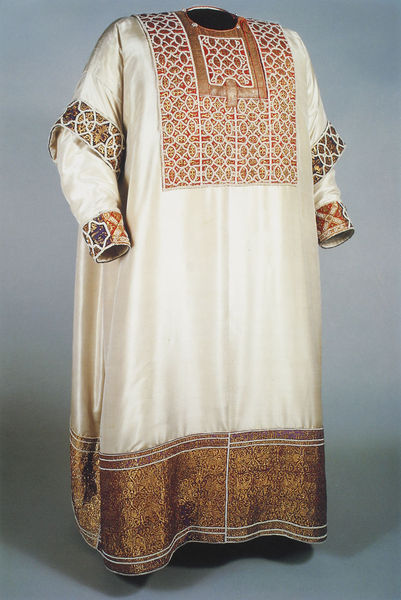
Titel: Die Alba König Willhelms II.
Institution: Wien, Schatzkammer
Schlagwörter: mann, weiß, braun, kleid, rot, beige, muster, ornament, falten, kleidung, ärmel, kirche, bestickt, gewand, gold, kostüm, kutte, mantel, stickerei, saum, borte, seide, bordüre, dekor, ornamente, verzierung, foto, fotografie, photographie, orient, photo, china, messdiener, priester, stickereien, stickerein